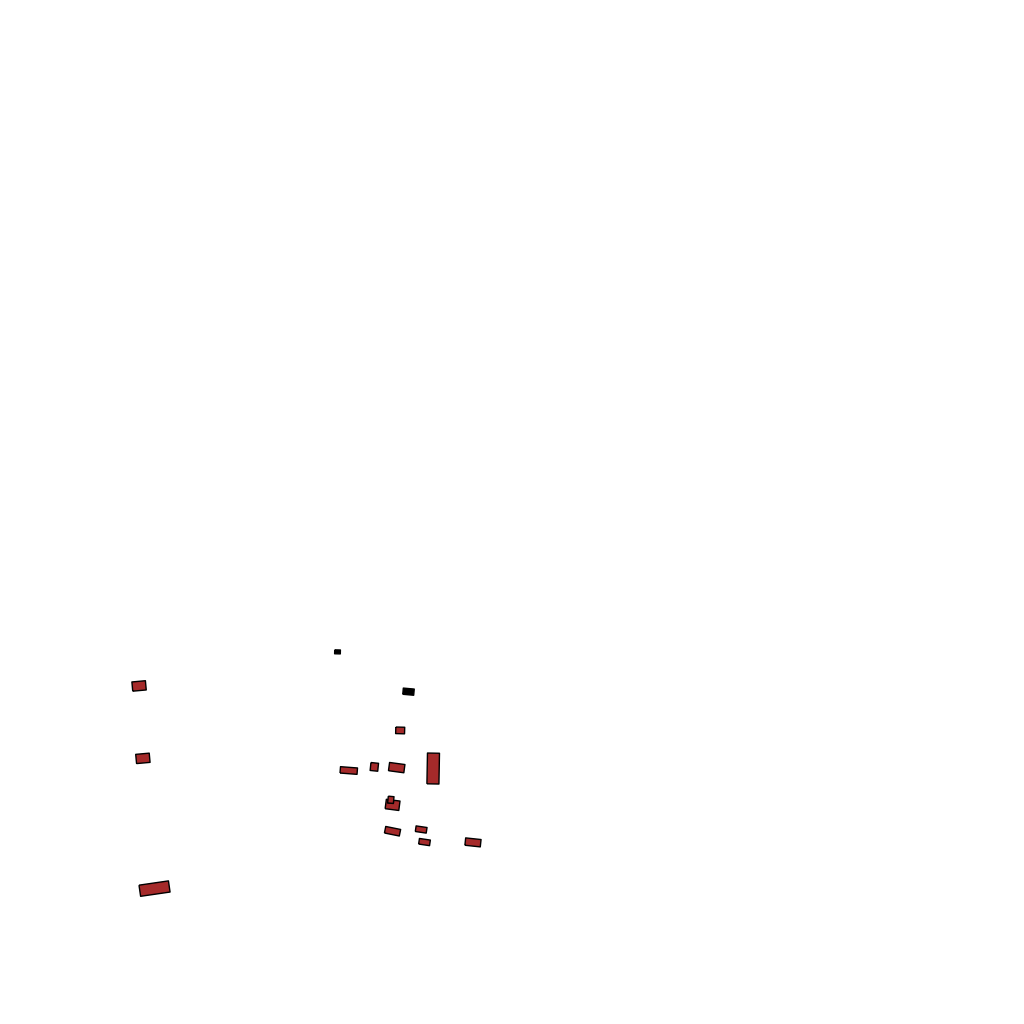
Tags: overhead vector_map, recreation, individual_rise, density_1, Building, Facility, 1.0 km²